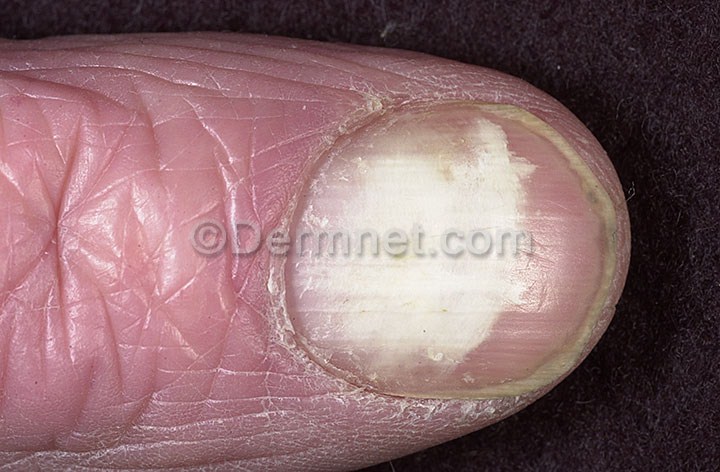
Disease: Nail Fungus and other Nail Disease